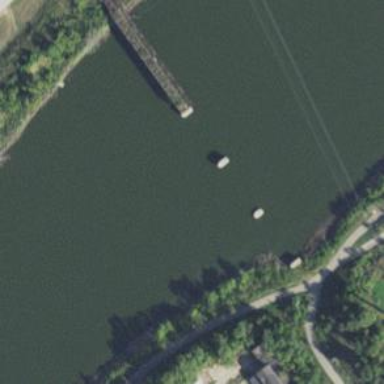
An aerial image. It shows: Pier supporting bridge.